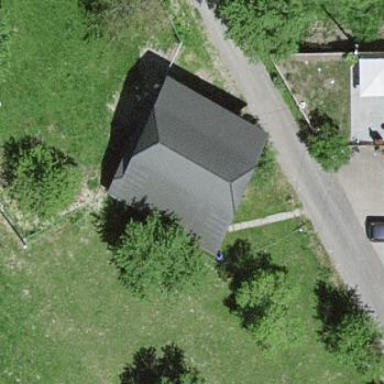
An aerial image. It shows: Rural barn.